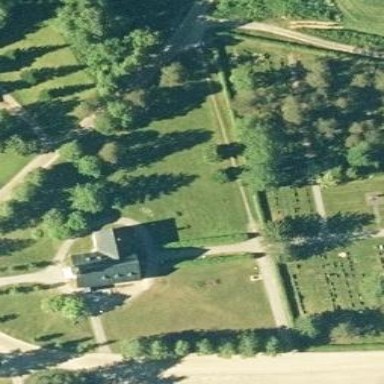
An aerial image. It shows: Churchyard.